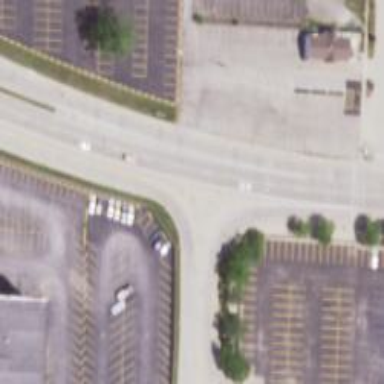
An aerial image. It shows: Road marking featuring gore chevron.